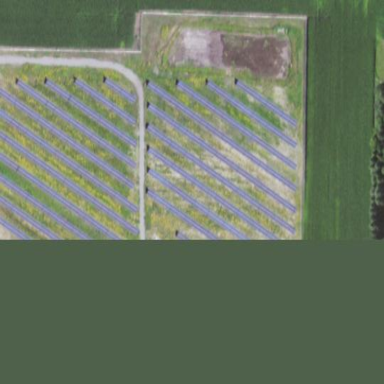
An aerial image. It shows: Solar power generator with photovoltaic panels.